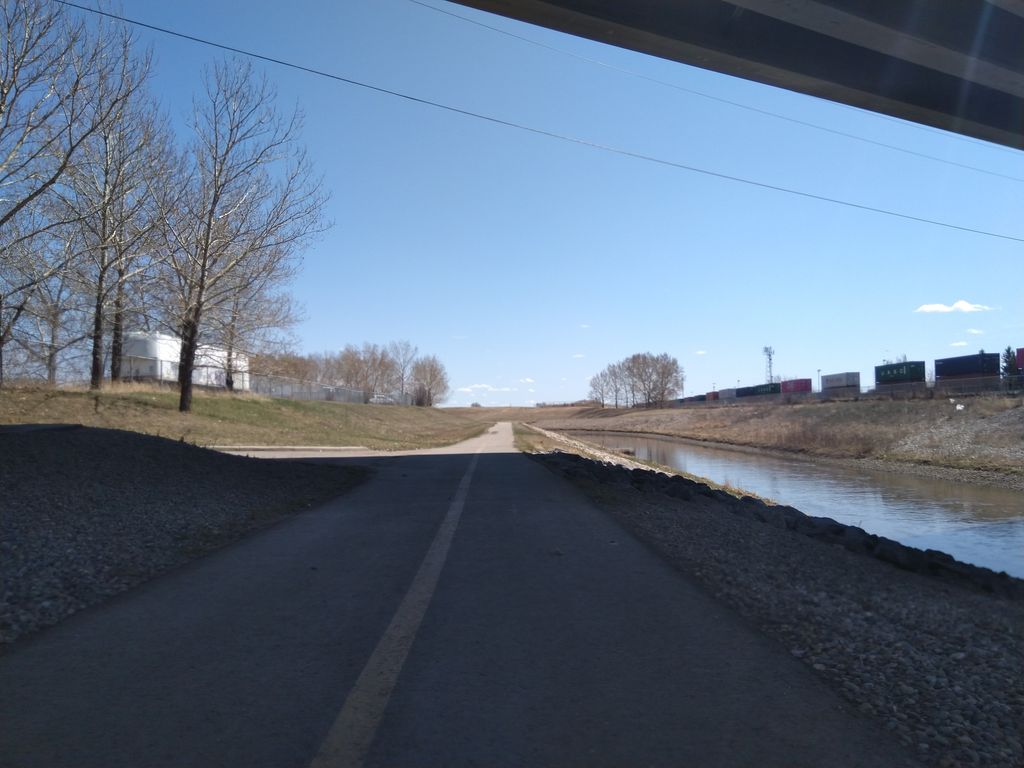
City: calgary